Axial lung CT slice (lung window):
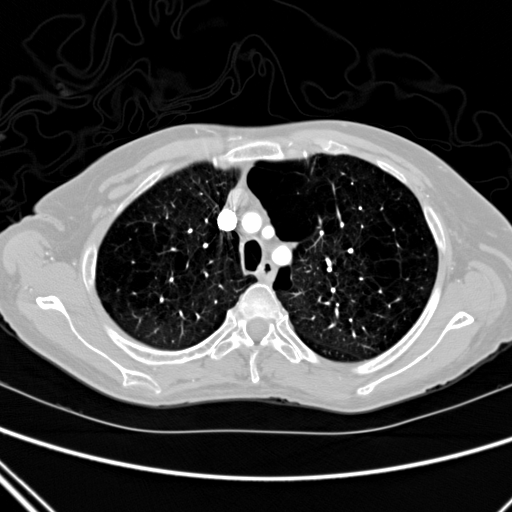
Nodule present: no